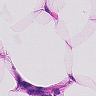
Metastatic tissue present: no